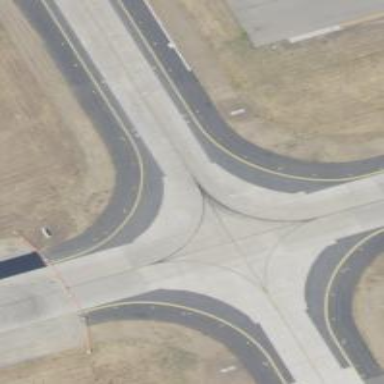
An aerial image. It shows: Image of taxiway at airport.